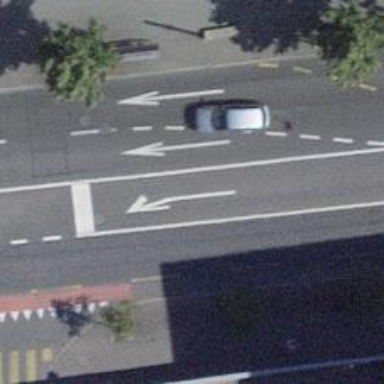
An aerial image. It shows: Primary highway with asphalt surface and dedicated cycle lane. The presence of trolley wires indicates the likelihood of electric buses or trams in the area.